Question: I'm trying to understand why 'glyphicon-th-list' and 'glyphicon-th' are not working.
I am building this on a local machine. I've noticed if I took the HTML and threw it on a server it works, confusing.
I don't get a [] type symbol. I get this:

If I change either of these to any other icon they seem to work fine. ('any' being any of the random ones I've attempted, haven't tested all).
I've re-downloaded and replaced the font files.
Some suggest disabling AdBlock, which is not a variable in this case
tested in FF, and Chrome.
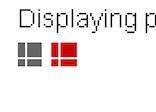
Answer: It appears the culprit is with the font-size of the icon you're displaying. Check out this Fiddle:
<URL>
Notice that when the font-size is increased on the second two sets of images with the following CSS class:
'''
.font-size-2x {
font-size: 2em;
}
'''
they appear as expected. So, try increasing the font-size to a desired size that will show them as expected.